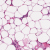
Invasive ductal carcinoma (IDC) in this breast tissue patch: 0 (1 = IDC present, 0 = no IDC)